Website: lowes
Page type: stored-credit-cards
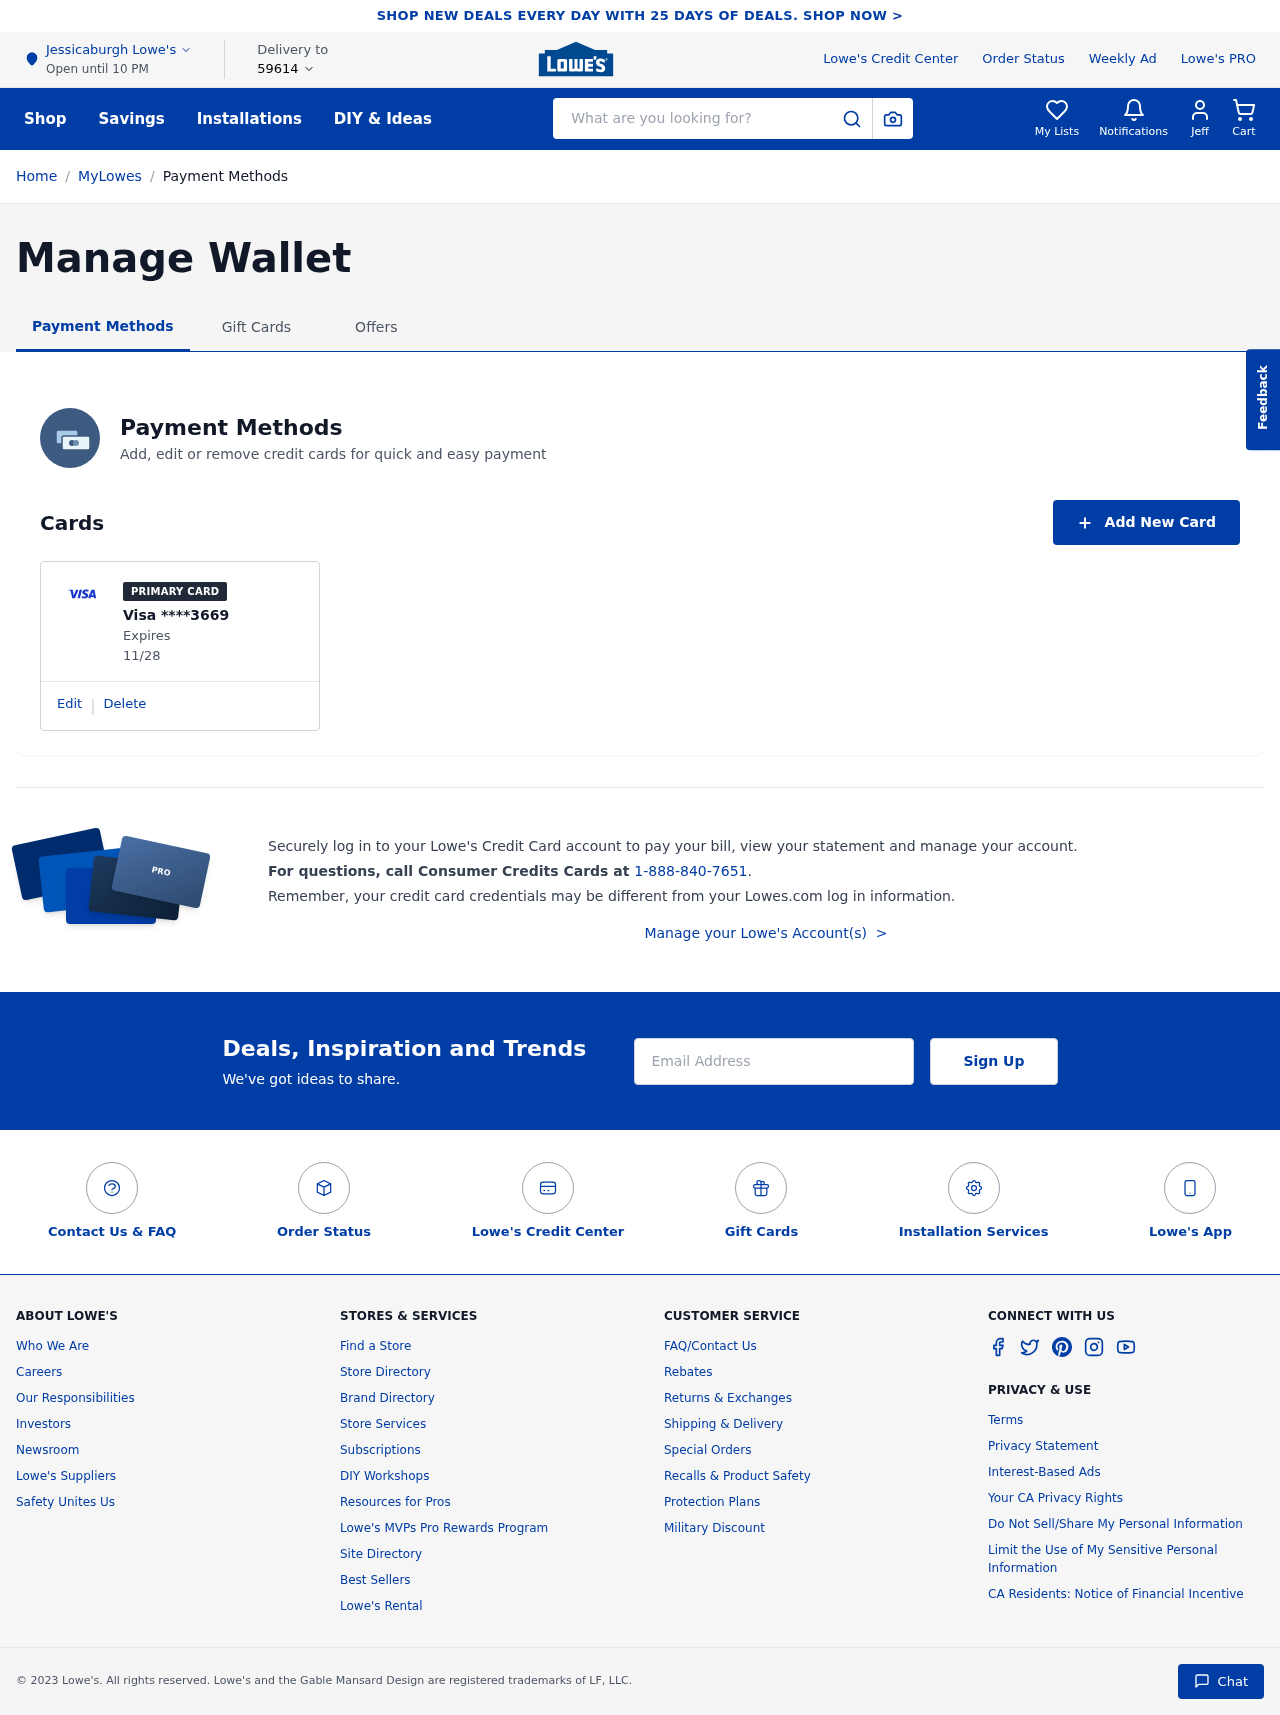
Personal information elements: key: PII_CARD_EXPIRY
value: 11/28
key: PII_CARD_LAST4
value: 3669
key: PII_CARD_TYPE
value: Visa
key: PII_CITY
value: Jessicaburgh
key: PII_EMAIL
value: jeff_meyers@yahoo.com
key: PII_FIRSTNAME
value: Jeff
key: PII_POSTCODE
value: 59614
Search elements: key: HEADER_SEARCH
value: What are you looking for?